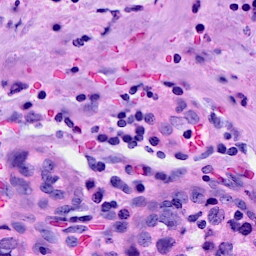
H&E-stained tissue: Breast